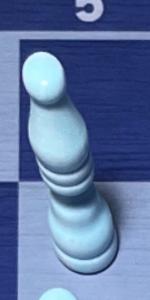
Label: Bishop_White